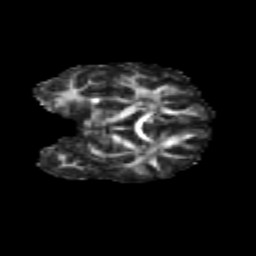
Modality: FA
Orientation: coronal
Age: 7
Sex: female
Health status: healthy